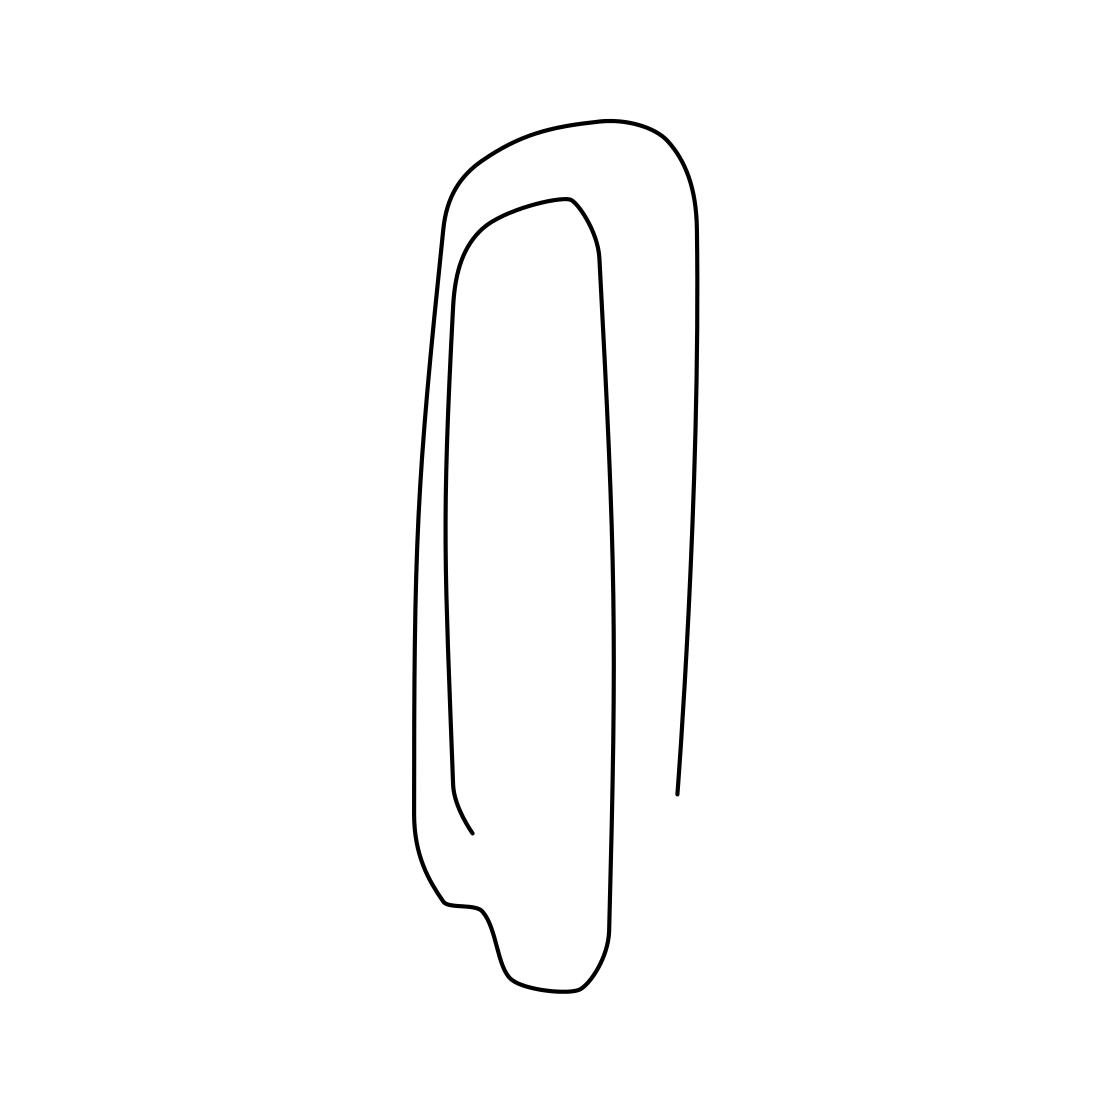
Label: paper clip